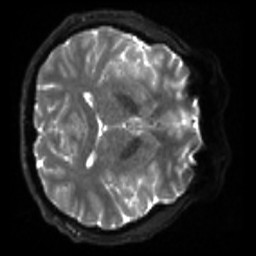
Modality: sbref
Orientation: axial
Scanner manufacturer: siemens
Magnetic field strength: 3 T
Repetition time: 4 s
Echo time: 0.0594 s